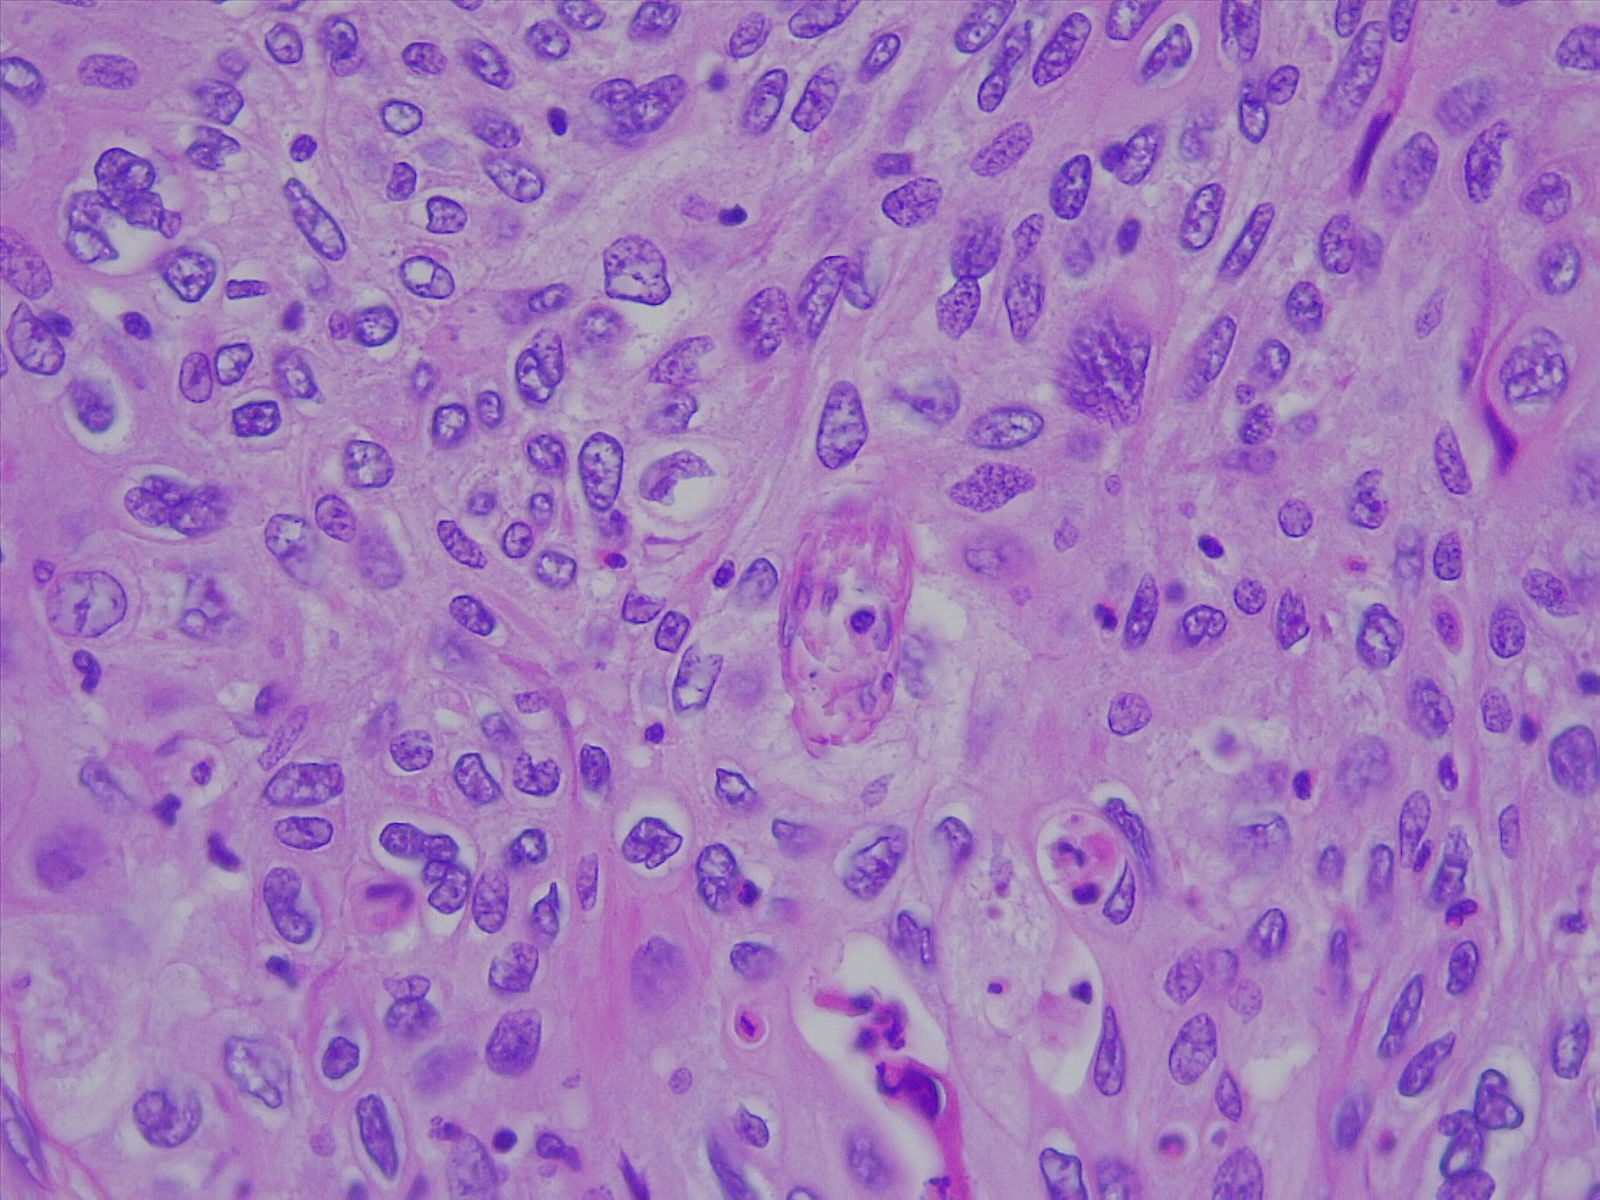
Label: lung squamous cell carcinoma, moderately differentiated